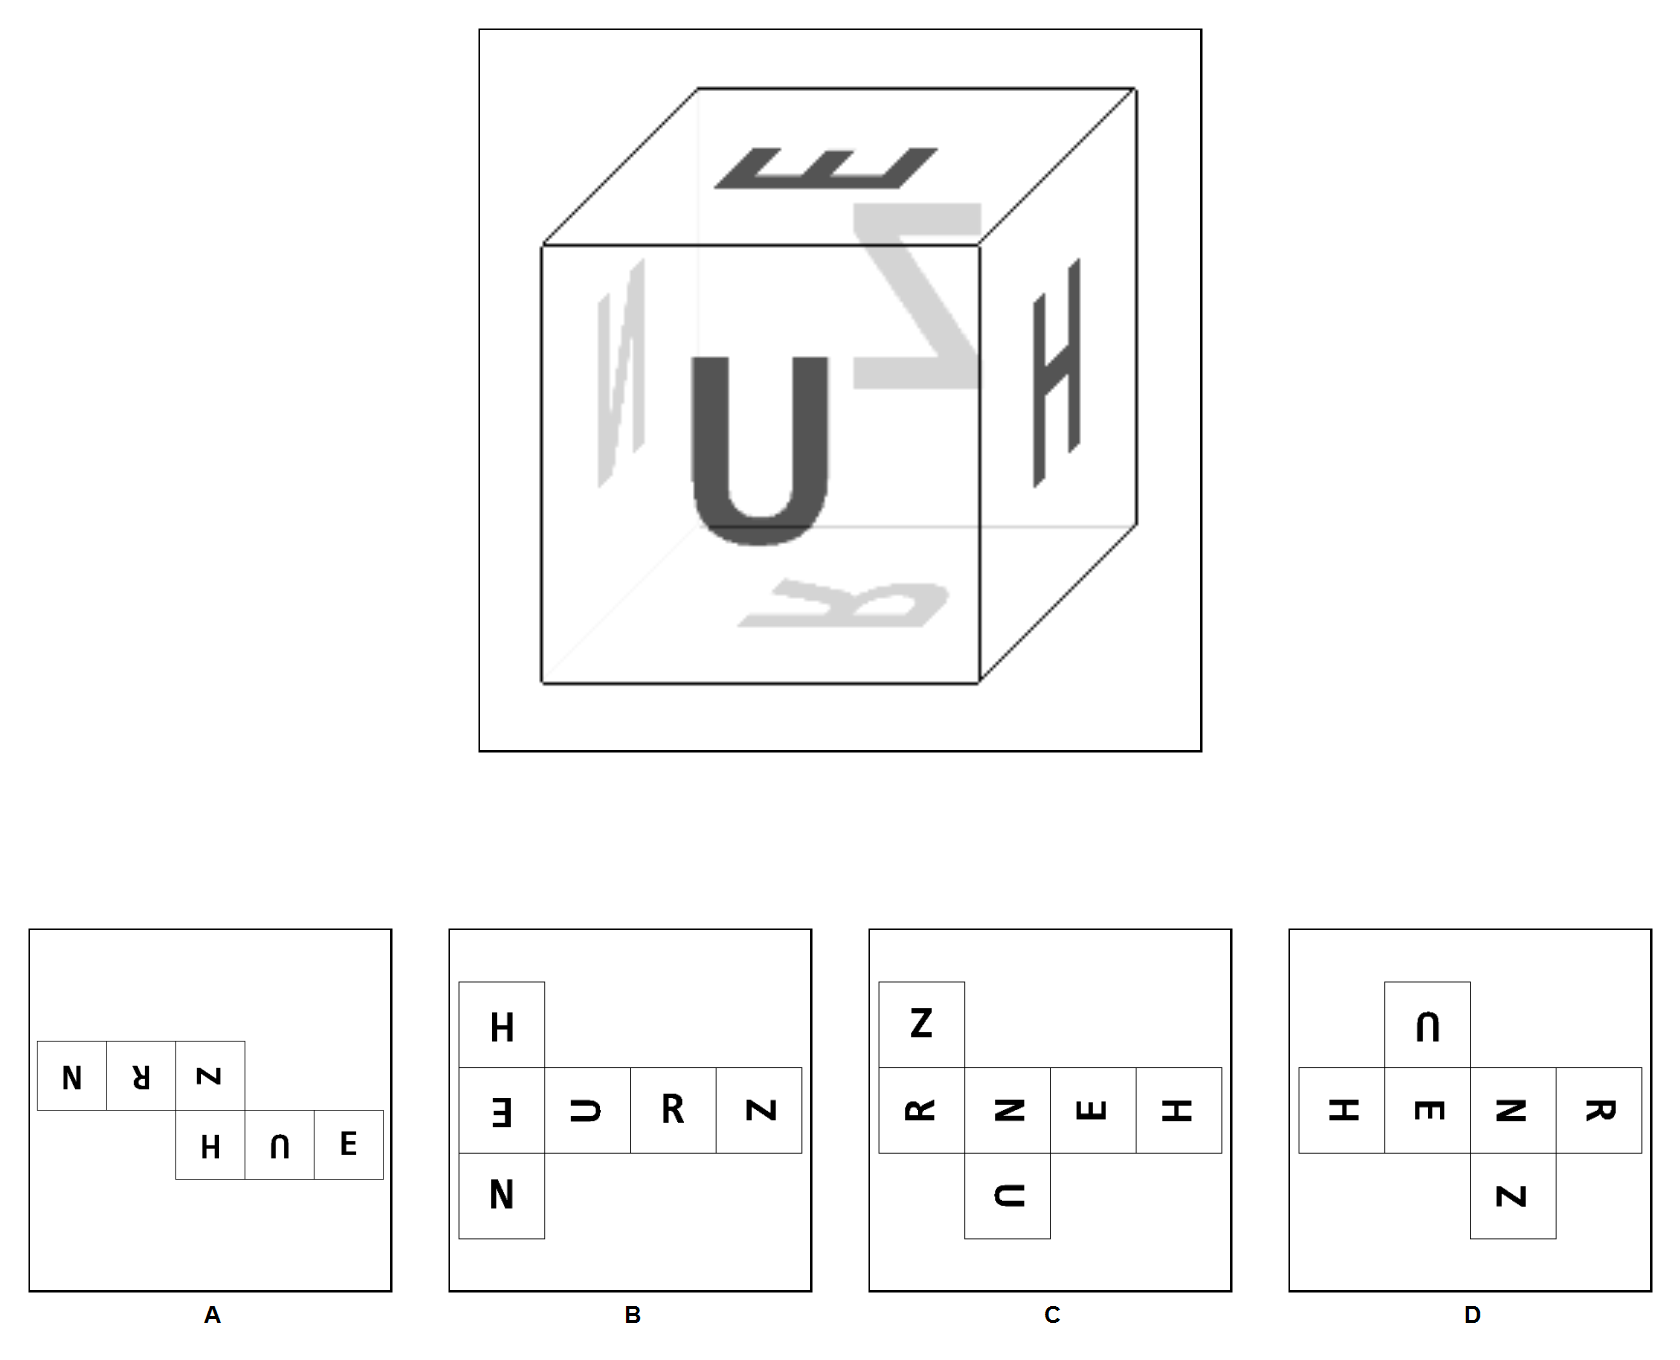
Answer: A